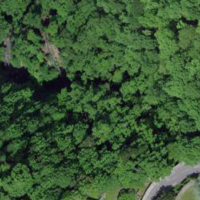
EUNIS habitat code: 44
Species observed at this site:
Orobanche hederae